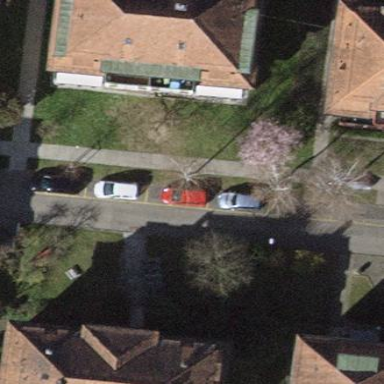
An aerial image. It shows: Parking lane designated for parking.